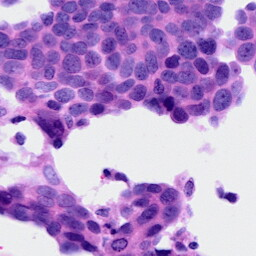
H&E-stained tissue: Ovarian